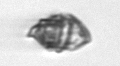
Label: Kryptoperidinium_triquetrum